Field crop: maize
Growth stage: 2
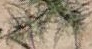
Species: salsola